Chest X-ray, PA view. Patient: 33 years old, sex F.
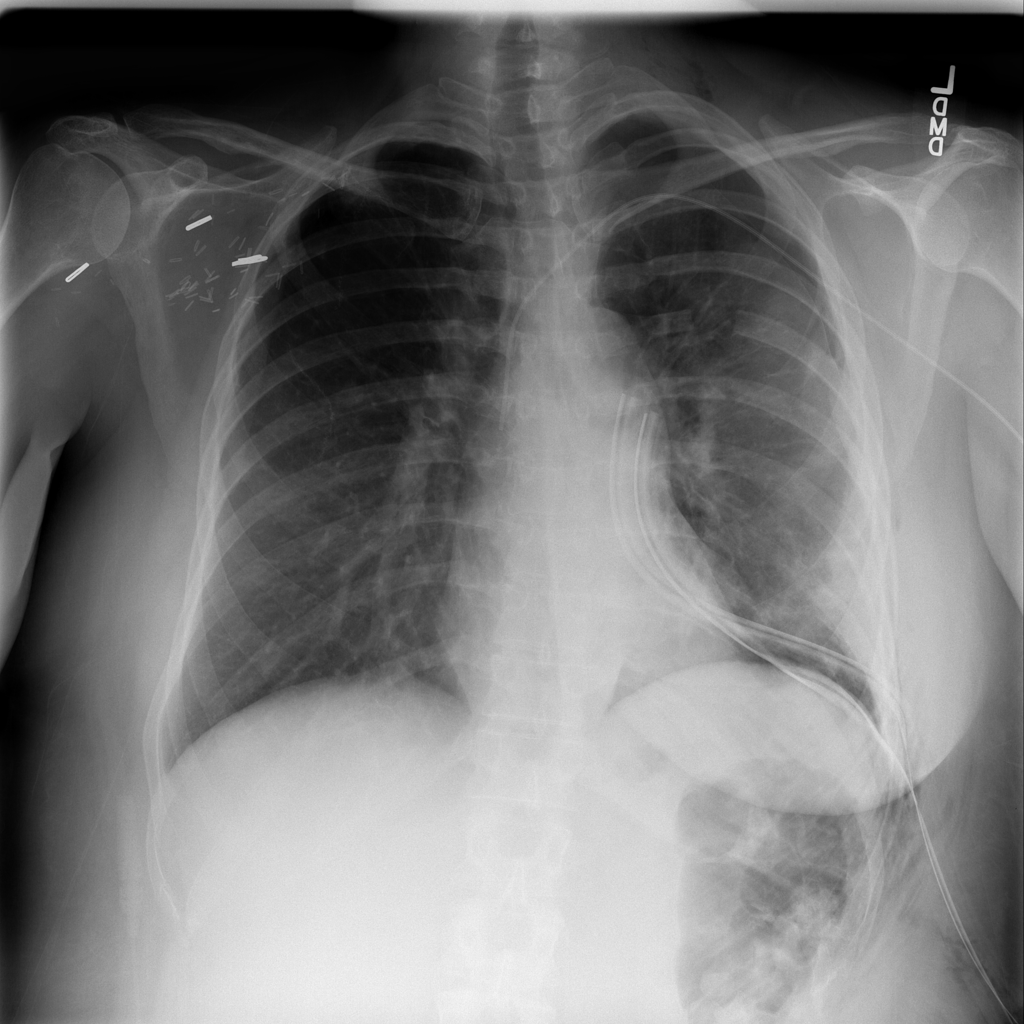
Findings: No Finding